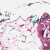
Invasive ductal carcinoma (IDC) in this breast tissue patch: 0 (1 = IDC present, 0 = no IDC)